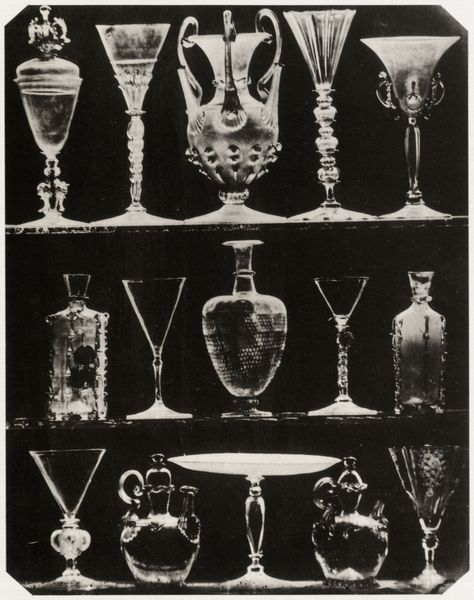
Titel: 14 venizianische und deutsche Gläser und eine orientalische Vase aus Milch- und Opalglas, mit eingebrannter Vergoldung und Malerei (2/5 Naturgröße, 16.-18. Jh. Liegnitz)
Künstler: Ludwig Belitski
Standort: Berlin
Institution: Hochschule der Künste, Hochschulbibliothek
Schlagwörter: fuß, weiß, glas, grau, schwarz, alkohol, flasche, flaschen, gläser, regal, trinken, schale, tablett, teller, hals, kelch, henkel, kanne, krug, schalen, vase, füße, venedig, wein, symmetrie, verzierung, vasen, stil, foto, fotografie, photographie, griff, becher, deckel, weinglas, schwarz-weiss, vitrine, rom, photo, griffe, karaffe, flakon, schnörkel, krüge, kristall, trinkgläser, durchsichtig, struktur, etagen, regale, sammlung, pokal, register, blubb, gefäße, kristallglas, kunsthandwerk, nodus, kelche, kannen, behälter, deckelpokal, römisch, bauchig, deckelvase, kuppa, mundgeblasen, tülle, ausguss, ordnung, flakons, übereinander, karaffen, pokale, karraffe, rün, weingläser, schliff, stöpsel, glaskunst, akkumulation, champagnagläser, fläschhen, glassammlung, hlaskasten, menagerie, venezianisches glas, venetien, votrine, glasausstellung, lglas, fussschale